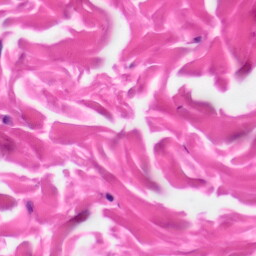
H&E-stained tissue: Skin